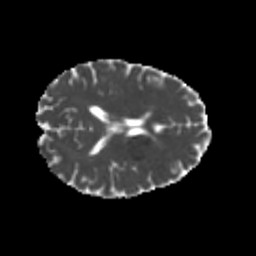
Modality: MD
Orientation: axial
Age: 23
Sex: female
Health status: healthy
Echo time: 0.074 s